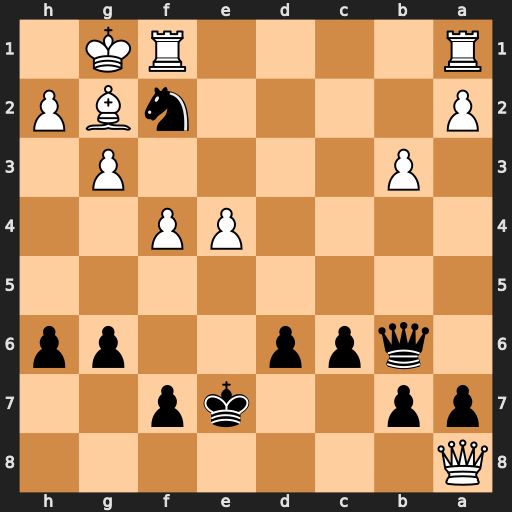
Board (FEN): Q7/pp2kp2/1qpp2pp/8/4PP2/1P4P1/P4nBP/R4RK1
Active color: b
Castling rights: -
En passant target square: -
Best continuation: Nh3+ Kh1 Qg1+ Rxg1 Nf2#